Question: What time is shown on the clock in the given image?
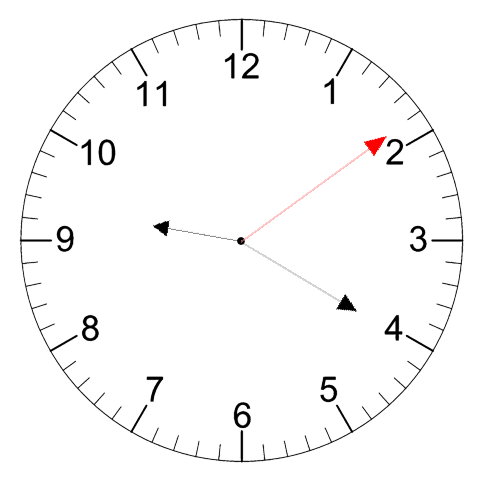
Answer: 09:20:09